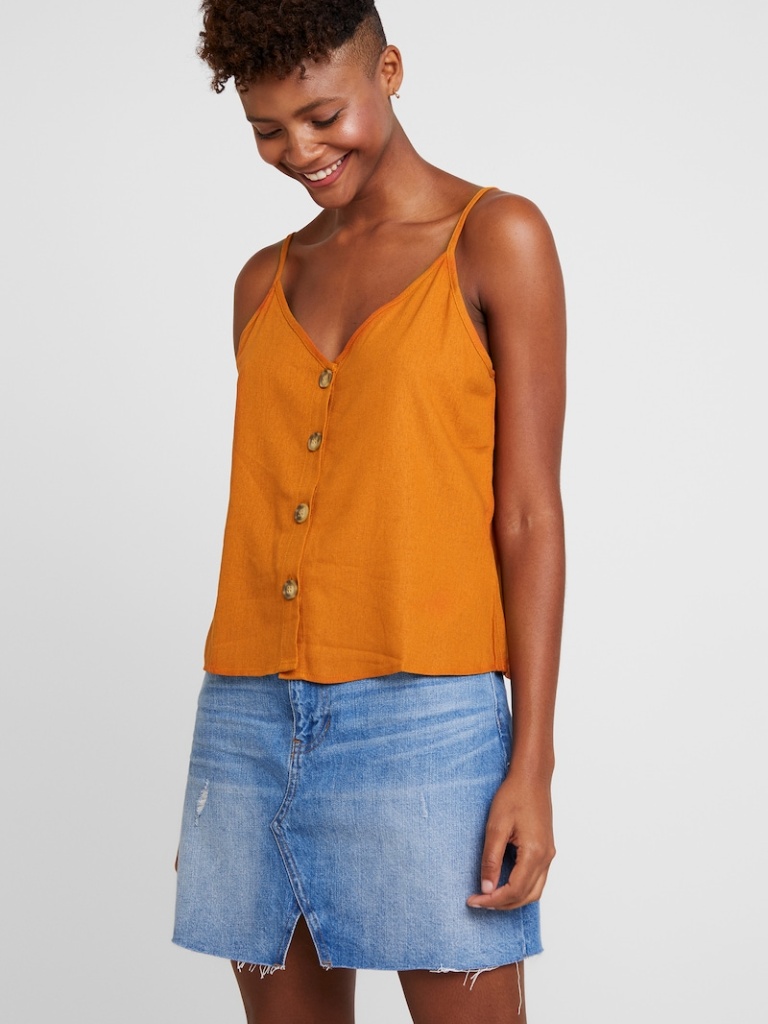
linen relaxed sleeveless hip length Untucked v-neck blouse